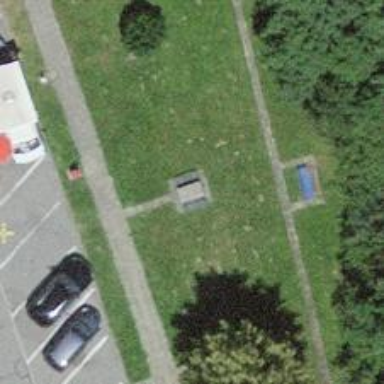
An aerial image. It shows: Picnic table located in leisure land area.